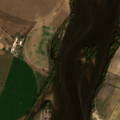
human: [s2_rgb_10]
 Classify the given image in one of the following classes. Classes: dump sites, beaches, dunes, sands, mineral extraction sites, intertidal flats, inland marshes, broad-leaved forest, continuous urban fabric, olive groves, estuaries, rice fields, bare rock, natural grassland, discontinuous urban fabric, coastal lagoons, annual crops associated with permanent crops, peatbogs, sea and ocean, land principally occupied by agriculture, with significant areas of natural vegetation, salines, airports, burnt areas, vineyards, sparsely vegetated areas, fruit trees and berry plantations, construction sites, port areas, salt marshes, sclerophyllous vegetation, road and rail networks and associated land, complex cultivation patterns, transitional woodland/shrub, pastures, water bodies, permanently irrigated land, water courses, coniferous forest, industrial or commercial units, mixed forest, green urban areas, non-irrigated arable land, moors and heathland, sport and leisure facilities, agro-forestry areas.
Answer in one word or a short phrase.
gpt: permanently irrigated land, water courses